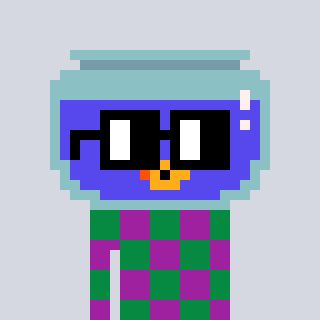
a pixel art character with square black glasses, a goldfish-shaped head and a magenta-colored body on a cool background